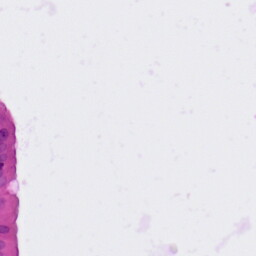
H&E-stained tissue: Colon